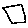
Label: square